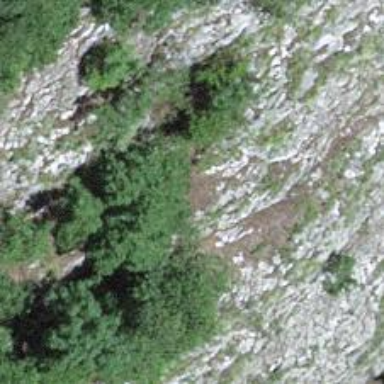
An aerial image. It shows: Natural cliff.